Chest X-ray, PA view. Patient: 56 years old, sex M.
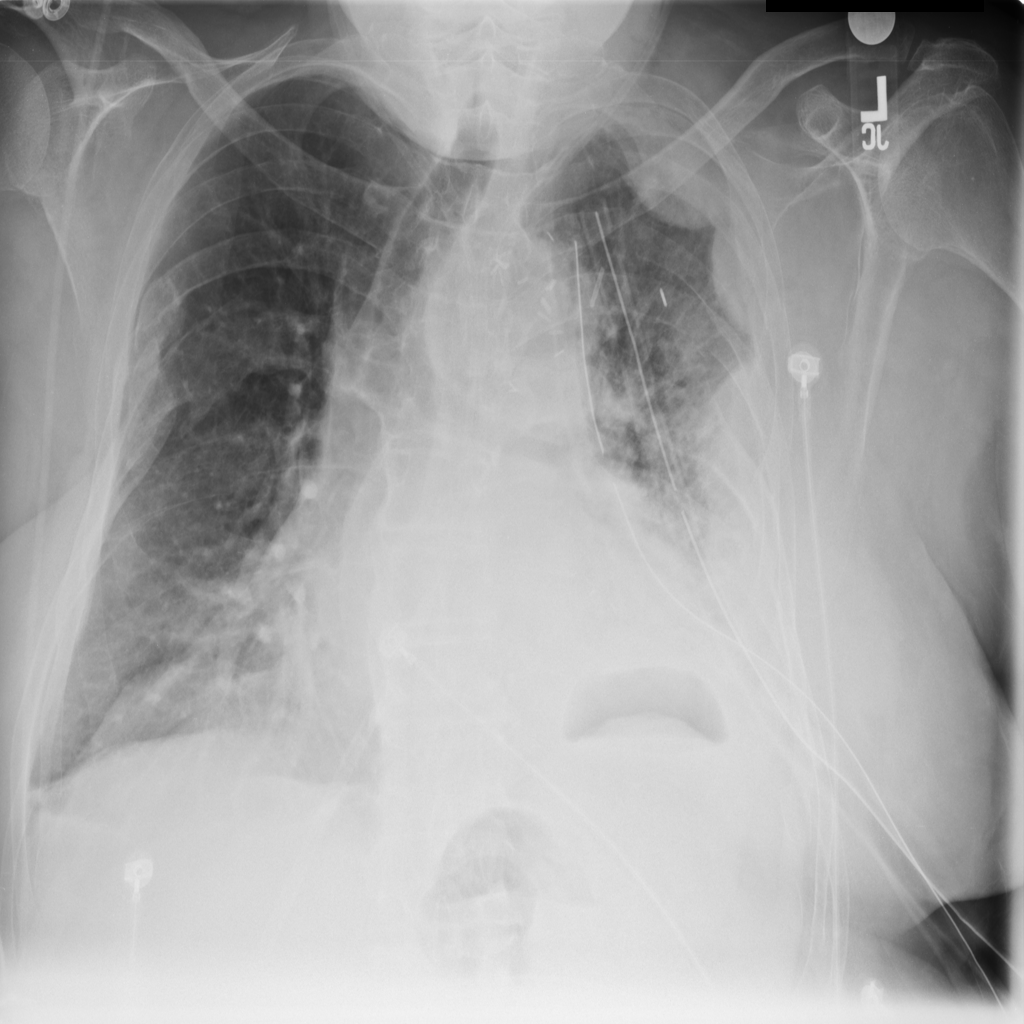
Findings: Mass